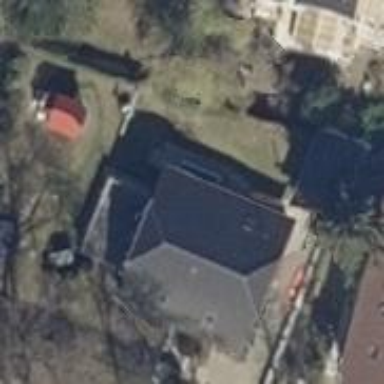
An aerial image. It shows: Residential building with half-hipped roof shape.